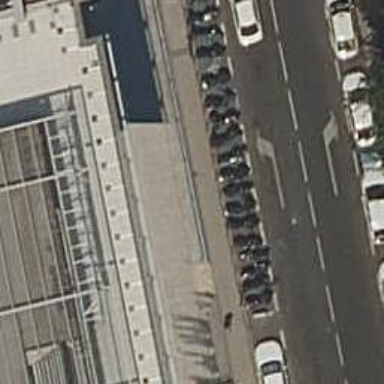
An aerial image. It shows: Motorcycle parking area.